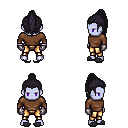
a pixel art fantasy rpg character, male body template, dark elf, purple skin, brown long-sleeve shirt, gold greaves, raven long topknot hairstyle, metal gloves, gray slippers, four views (front, back, left, right), 2x2 character sprite sheet, small pixel art, hard edges, no anti-aliasing